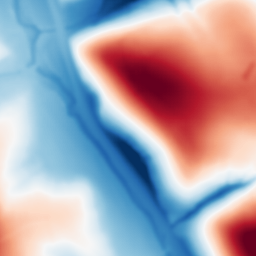
Category: multiscale
Decomposition family: dog_multiscale
Decomposition parameters: sigma_ratio: 2
n_scales: 5
base_sigma: 2
Upsampling method: sinc_hamming
Upsampling parameters: scale: 4
kernel_size: 16
Upsampling scale: 4